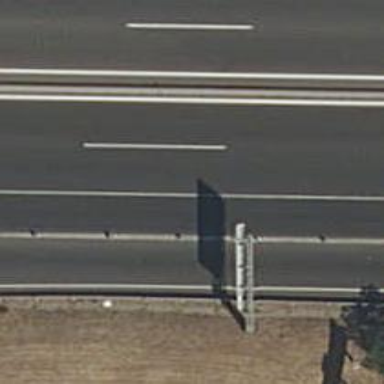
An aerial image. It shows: Motorway.